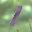
Label: 1